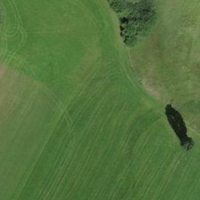
EUNIS habitat code: 52
Species observed at this site:
Ficaria verna